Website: bh-photo
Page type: receipt
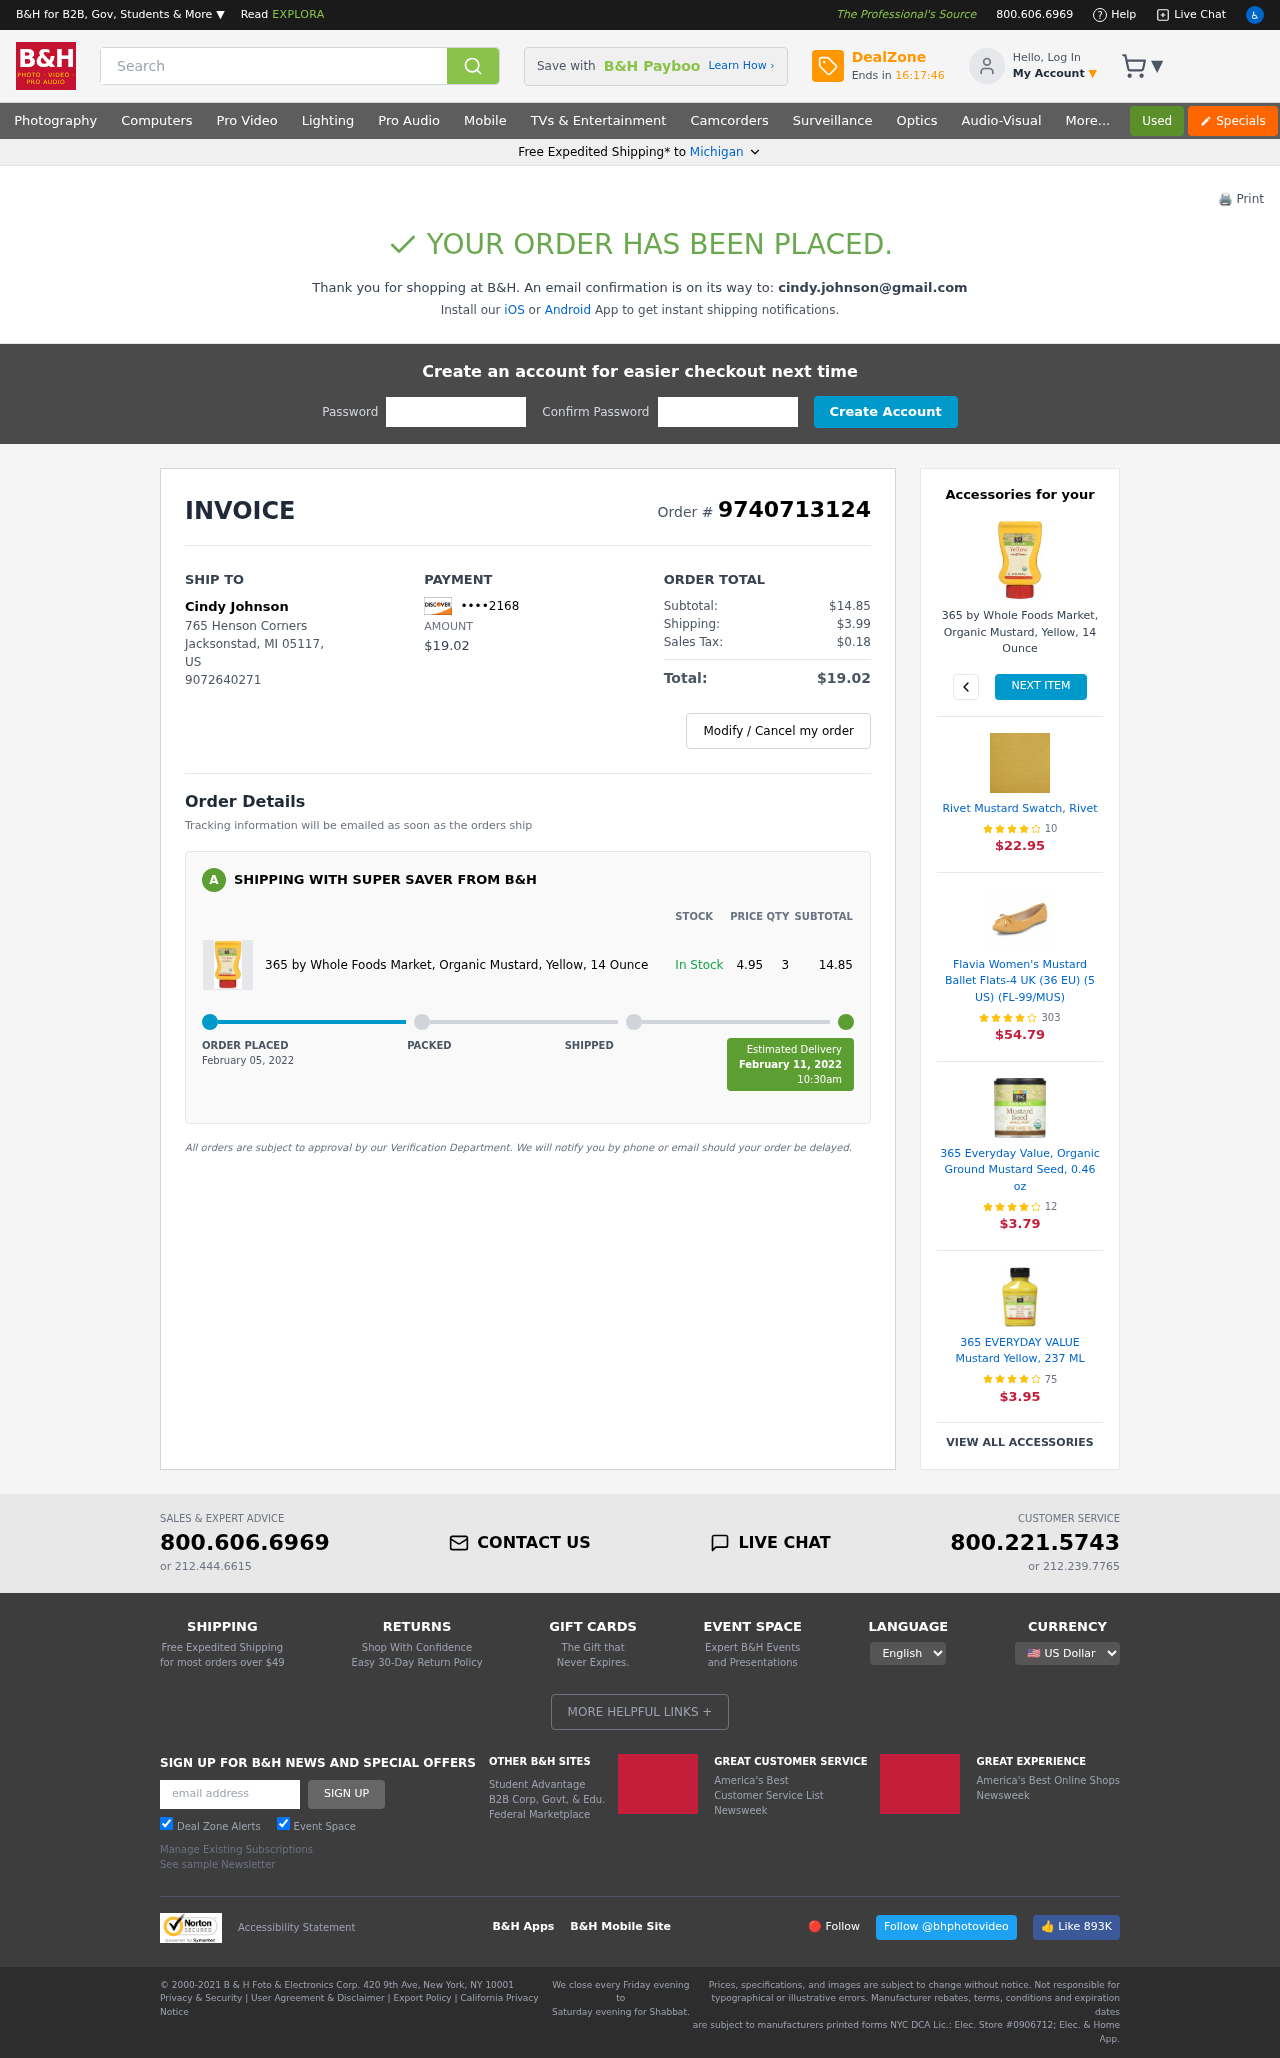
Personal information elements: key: PII_CARD_LAST4
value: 2168
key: PII_CITY
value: Jacksonstad
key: PII_EMAIL
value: cindy.johnson@gmail.com
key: PII_FULLNAME
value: Cindy Johnson
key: PII_PHONE
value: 9072640271
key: PII_POSTCODE
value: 05117
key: PII_STATE
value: Michigan
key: PII_STATE_ABBR
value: MI
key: PII_STREET
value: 765 Henson Corners
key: PII_COUNTRY_CODE
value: US
Product elements: key: PRODUCT1_NAME
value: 365 by Whole Foods Market, Organic Mustard, Yellow, 14 Ounce
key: PRODUCT1_PRICE
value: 4.95
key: PRODUCT1_QUANTITY
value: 3
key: PRODUCT1_NAME2
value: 365 by Whole Foods Market, Organic Mustard, Yellow, 14 Ounce
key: PRODUCT2_NAME
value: Rivet Mustard Swatch, Rivet
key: PRODUCT2_NUM_RATINGS
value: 10
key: PRODUCT2_PRICE
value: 22.95
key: PRODUCT3_NAME
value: Flavia Women's Mustard Ballet Flats-4 UK (36 EU) (5 US) (FL-99/MUS)
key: PRODUCT3_NUM_RATINGS
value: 303
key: PRODUCT3_PRICE
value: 54.79
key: PRODUCT4_NAME
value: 365 Everyday Value, Organic Ground Mustard Seed, 0.46 oz
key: PRODUCT4_NUM_RATINGS
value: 12
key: PRODUCT4_PRICE
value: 3.79
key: PRODUCT5_NAME
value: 365 EVERYDAY VALUE Mustard Yellow, 237 ML
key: PRODUCT5_NUM_RATINGS
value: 75
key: PRODUCT5_PRICE
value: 3.95
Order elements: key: ORDER_ID
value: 9740713124
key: ORDER_TOTAL
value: $19.02
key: ORDER_SUBTOTAL
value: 14.85
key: ORDER_SUBTOTAL
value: $14.85
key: ORDER_SHIPPING_COST
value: $3.99
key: ORDER_TAX
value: $0.18
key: ORDER_DATE
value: February 05, 2022
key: ORDER_DELIVERY_DATE
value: February 11, 2022
Search elements: key: HEADER_SEARCH
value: Search